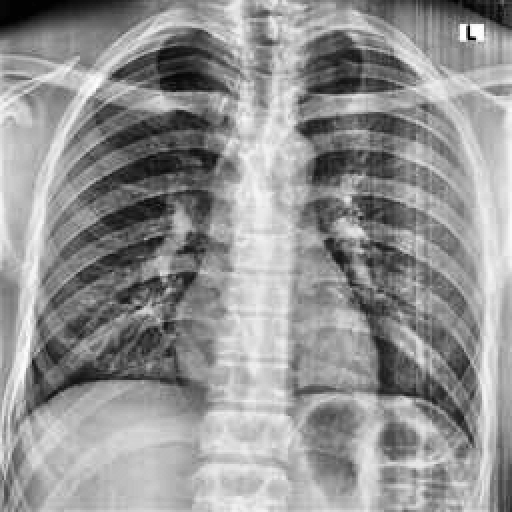
Finding: NORMAL